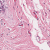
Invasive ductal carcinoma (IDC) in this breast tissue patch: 0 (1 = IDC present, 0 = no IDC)